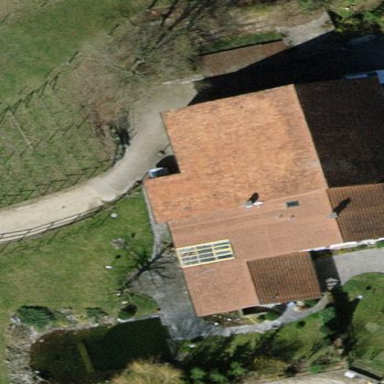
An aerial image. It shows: Farm building with gabled roof.